Question: I have an x64-platform application running on Windows 8.1, x64...it crashes from time to time (its a multibyte, COM+ object hosted in a Windows service). <URL>, so I set the following keys up in my registry:

Yet when a crash does occur, I see nothing in %LOCALAPPDATA%\CrashDumps. Why is this happening? Is it because the service is running under the Local System account?
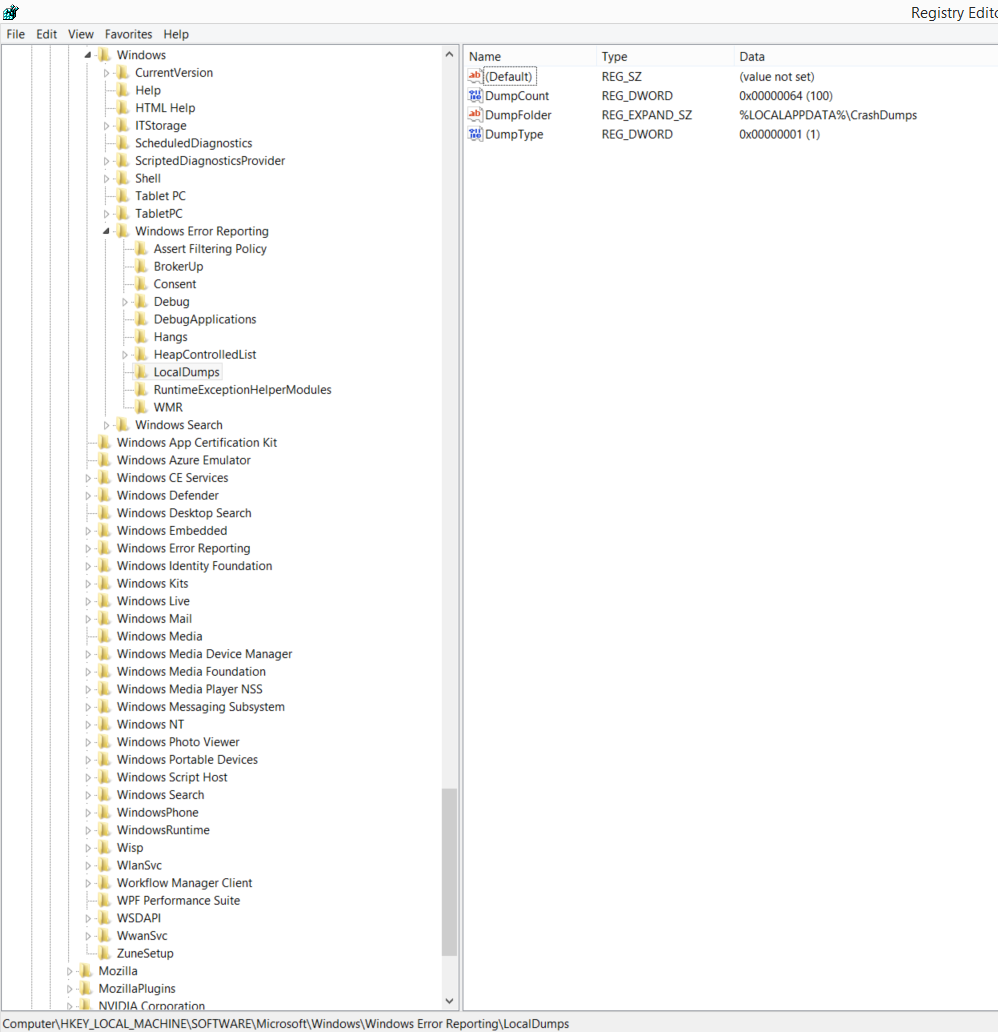
Answer: As it turns out, the dumps were being created. They were being created in C:\Windows\System32\%LOCALAPPDATA%\CrashDumps. This is because %LOCALAPPDATA% maps contextually under the context of a user account. If you use the Local System account for a service, this doesn't translate to anything...so it just appends to the default path of Local System which is C:\Windows\System32. Kind of a funny way to handle this case, M$...